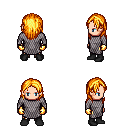
a pixel art fantasy rpg character, male body template, human, light skin, chain mail, gold greaves, light blonde long hairstyle, gold gloves, black shoes, four views (front, back, left, right), 2x2 character sprite sheet, small pixel art, hard edges, no anti-aliasing